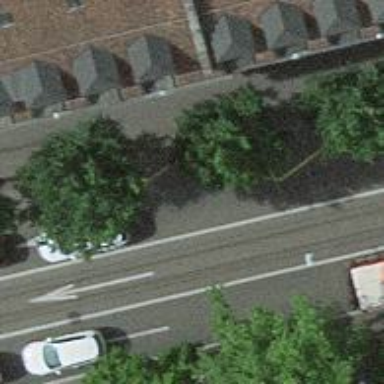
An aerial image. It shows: Bus stop with platform for public transport.